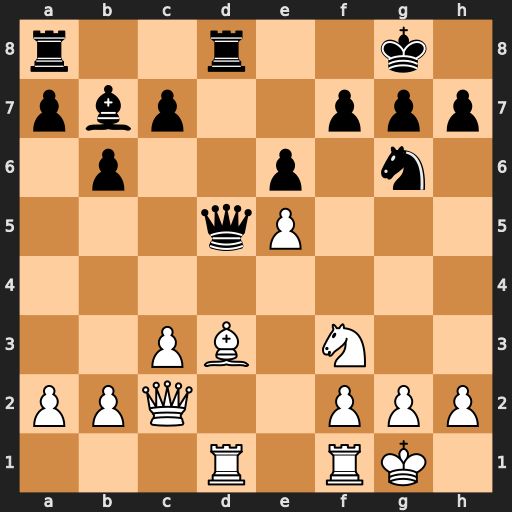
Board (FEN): r2r2k1/pbp2ppp/1p2p1n1/3qP3/8/2PB1N2/PPQ2PPP/3R1RK1
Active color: w
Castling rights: -
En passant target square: -
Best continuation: Bxg6 fxg6 Rxd5